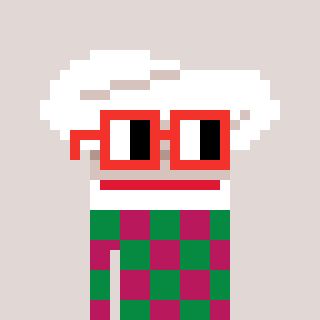
a pixel art character with square red glasses, a chef hat-shaped head and a darkpink-colored body on a warm background